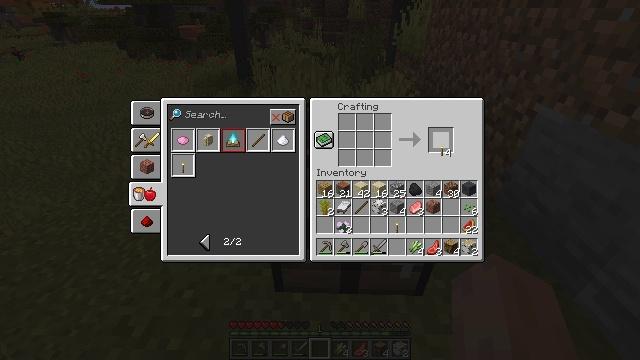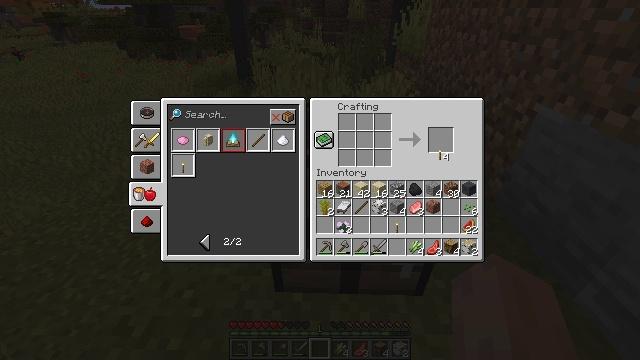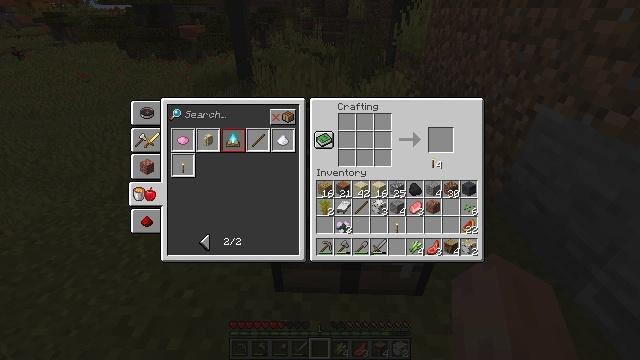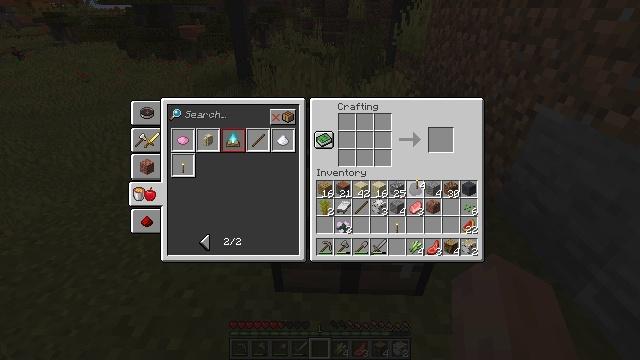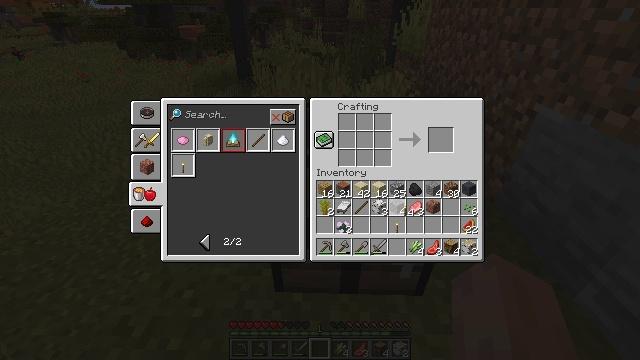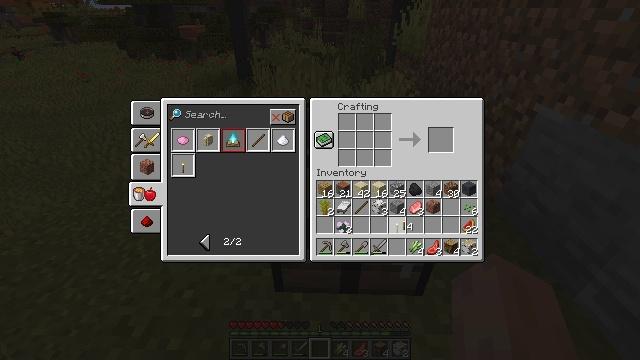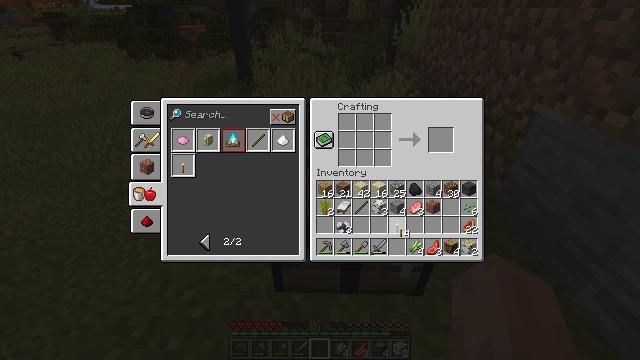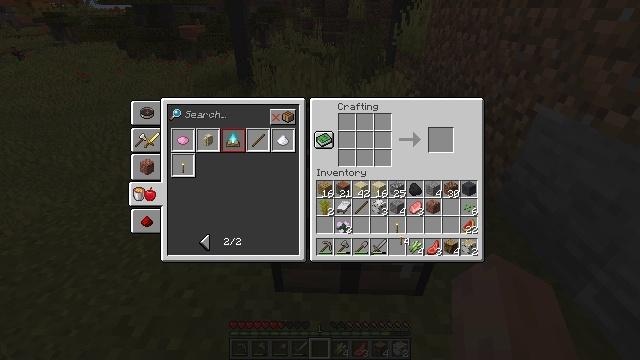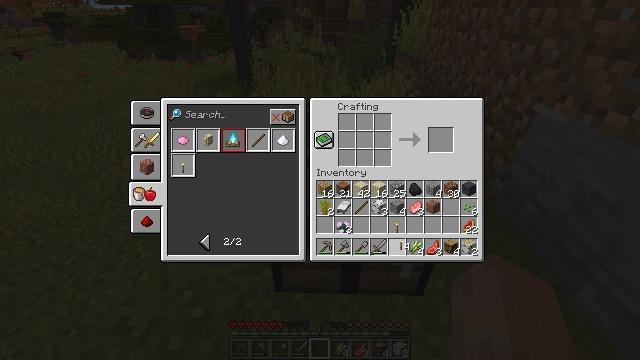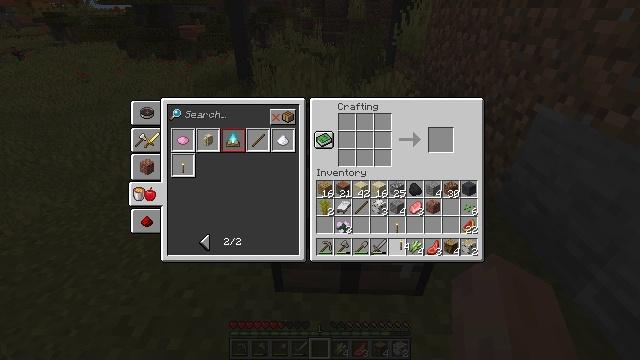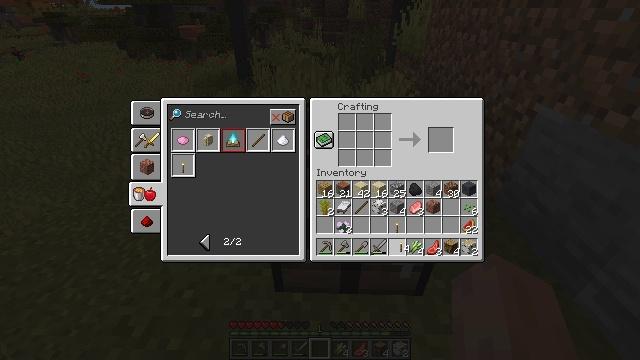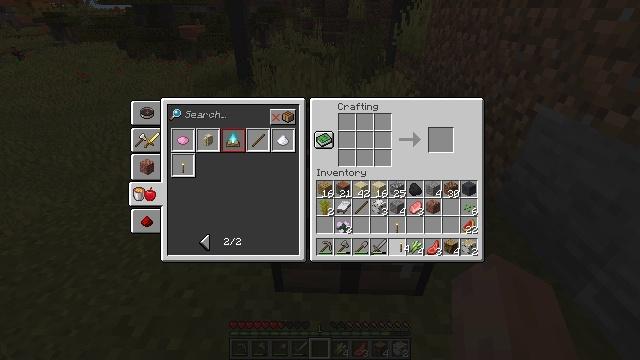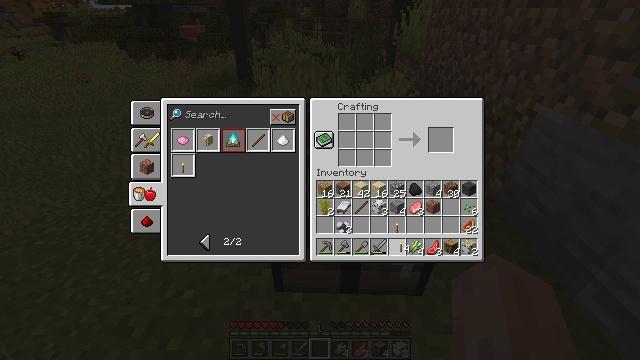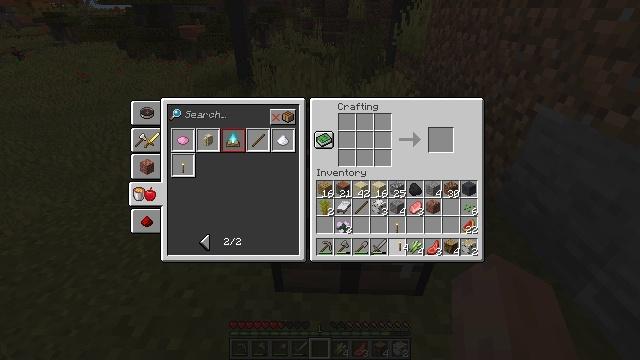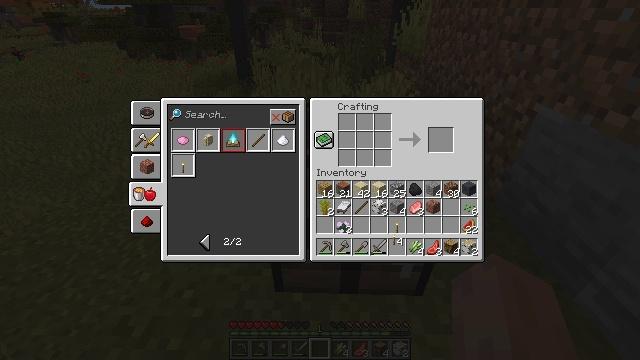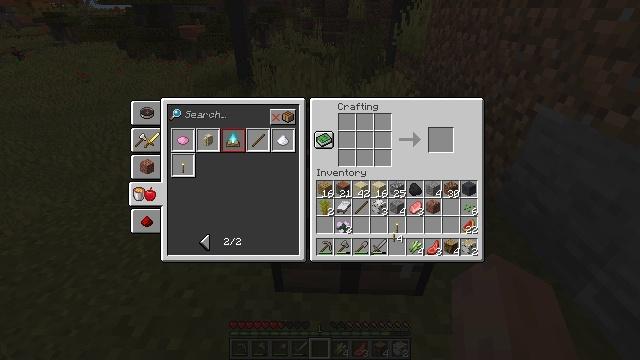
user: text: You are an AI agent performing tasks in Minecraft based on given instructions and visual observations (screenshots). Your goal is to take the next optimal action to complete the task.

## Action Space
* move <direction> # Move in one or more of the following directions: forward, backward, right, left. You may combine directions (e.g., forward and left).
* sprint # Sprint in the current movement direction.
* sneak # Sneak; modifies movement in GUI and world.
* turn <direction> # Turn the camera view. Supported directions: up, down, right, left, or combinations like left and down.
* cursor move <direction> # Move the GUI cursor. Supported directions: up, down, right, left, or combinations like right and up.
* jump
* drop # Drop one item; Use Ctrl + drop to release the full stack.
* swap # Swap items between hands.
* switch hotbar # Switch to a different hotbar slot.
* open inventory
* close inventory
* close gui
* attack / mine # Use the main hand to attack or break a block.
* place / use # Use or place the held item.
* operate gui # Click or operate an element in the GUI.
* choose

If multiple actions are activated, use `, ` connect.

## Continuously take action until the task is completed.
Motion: motion action
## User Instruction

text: Recycle the crafting table.
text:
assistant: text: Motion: open gui
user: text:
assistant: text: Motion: cursor move left and down
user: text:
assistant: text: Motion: cursor move left and down
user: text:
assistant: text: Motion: cursor move left and down
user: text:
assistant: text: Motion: cursor move down
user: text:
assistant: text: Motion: cursor move down
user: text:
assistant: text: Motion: cursor move down
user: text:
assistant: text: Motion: no_op
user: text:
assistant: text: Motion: no_op
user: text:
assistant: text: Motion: no_op
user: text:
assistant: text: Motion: no_op
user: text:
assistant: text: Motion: no_op
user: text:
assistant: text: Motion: no_op
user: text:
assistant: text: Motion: no_op
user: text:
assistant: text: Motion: no_op
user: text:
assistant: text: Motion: no_op
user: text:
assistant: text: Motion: no_op
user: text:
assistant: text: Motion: no_op
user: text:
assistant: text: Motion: no_op
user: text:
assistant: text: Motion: operate gui
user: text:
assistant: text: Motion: operate gui
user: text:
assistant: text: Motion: no_op
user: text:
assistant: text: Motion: no_op
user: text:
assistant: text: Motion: no_op
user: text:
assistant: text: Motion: no_op
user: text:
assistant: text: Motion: no_op
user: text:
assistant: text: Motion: no_op
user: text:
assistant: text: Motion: no_op
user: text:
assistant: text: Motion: cursor move left
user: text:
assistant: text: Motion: cursor move left